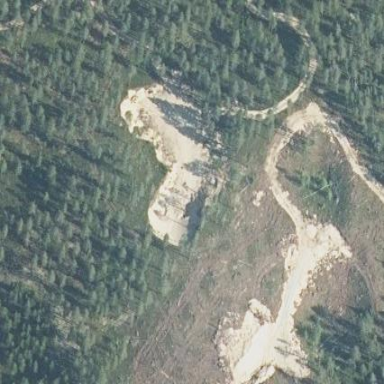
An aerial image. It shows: Sand quarry.